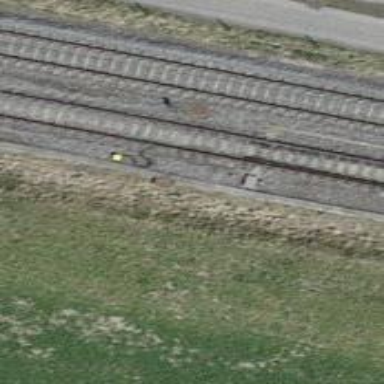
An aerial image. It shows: Railway switch.